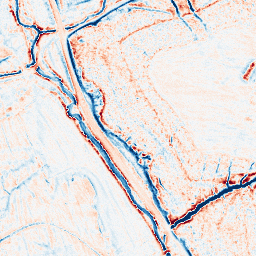
Category: edge_preserving
Decomposition family: anisotropic_diffusion
Decomposition parameters: iterations: 50
kappa: 50
gamma: 0.05
Upsampling method: regularized
Upsampling parameters: scale: 4
lambda_reg: 0.01
Upsampling scale: 4